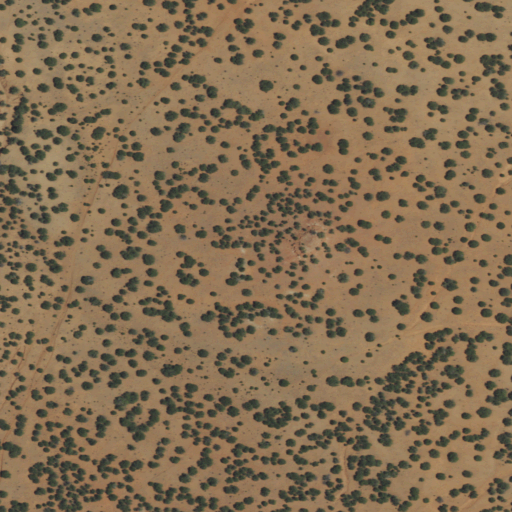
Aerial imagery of mountain in New Mexico named El Cerrito de la Chimaja containing only shrub